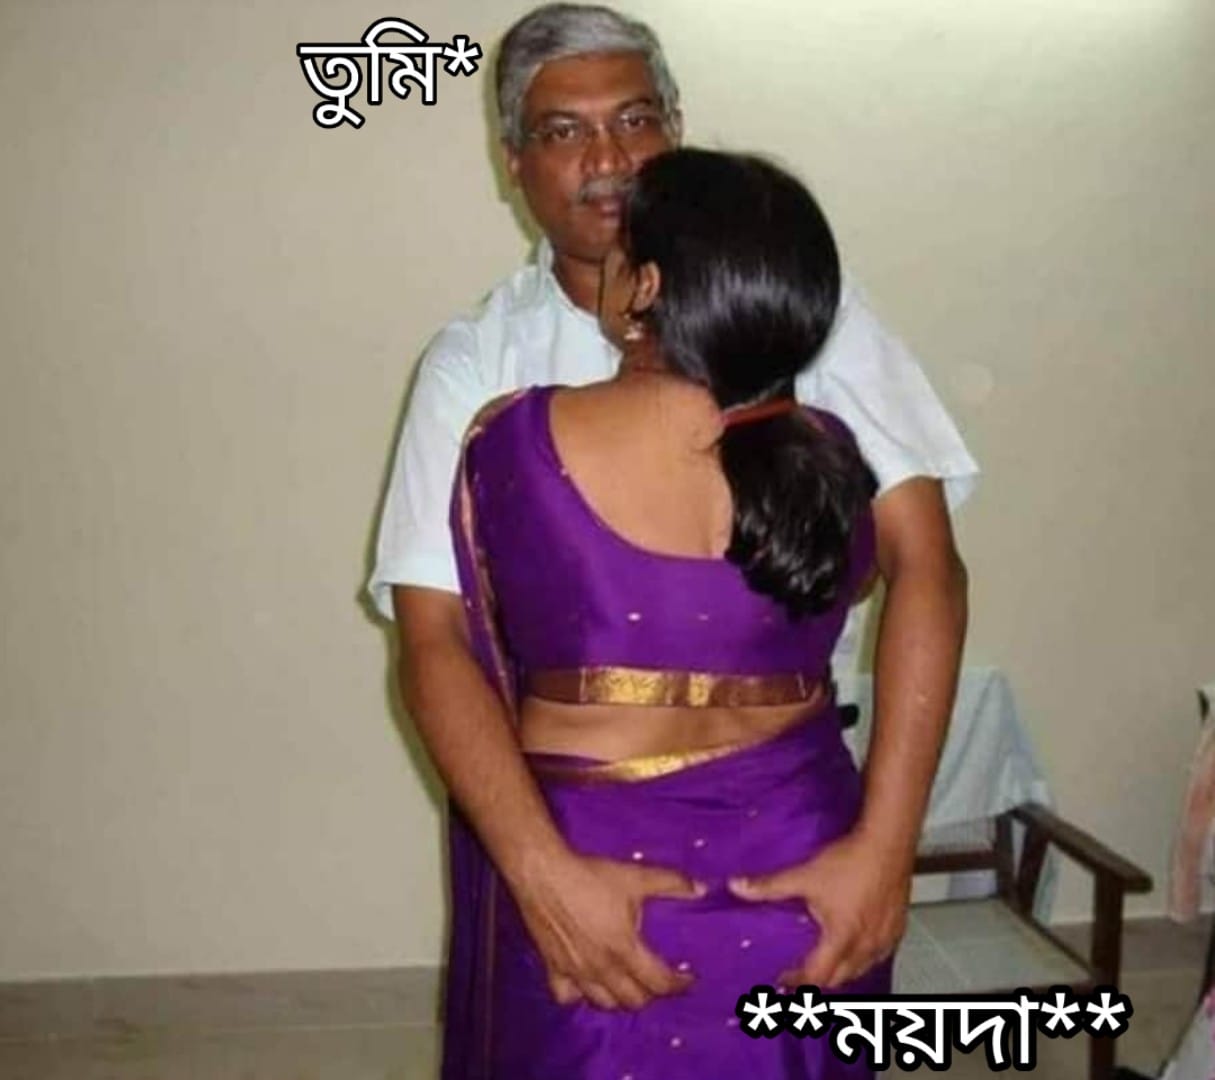
Caption: তুুমি *    ** ময়দা **
Label: hate